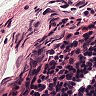
Metastatic tissue present: no